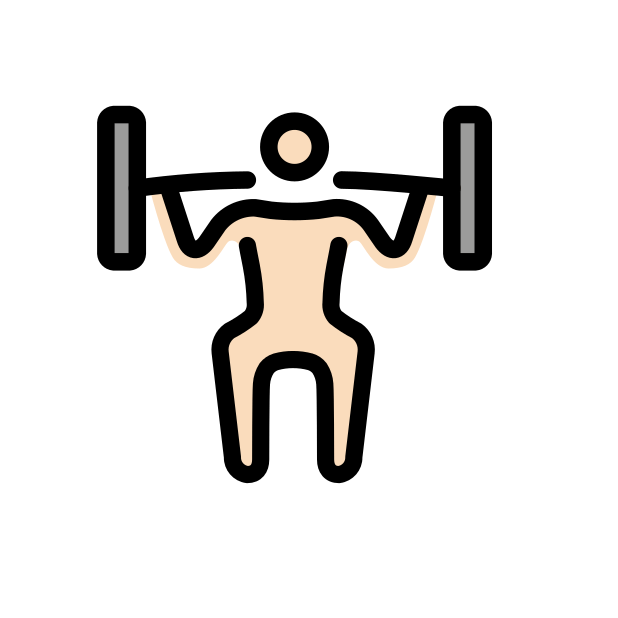
man lifting weights: light skin tone